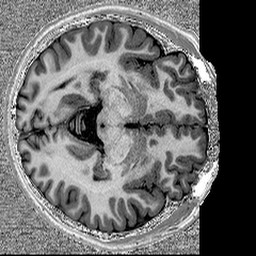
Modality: MP2RAGE
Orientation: axial
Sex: male